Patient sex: F
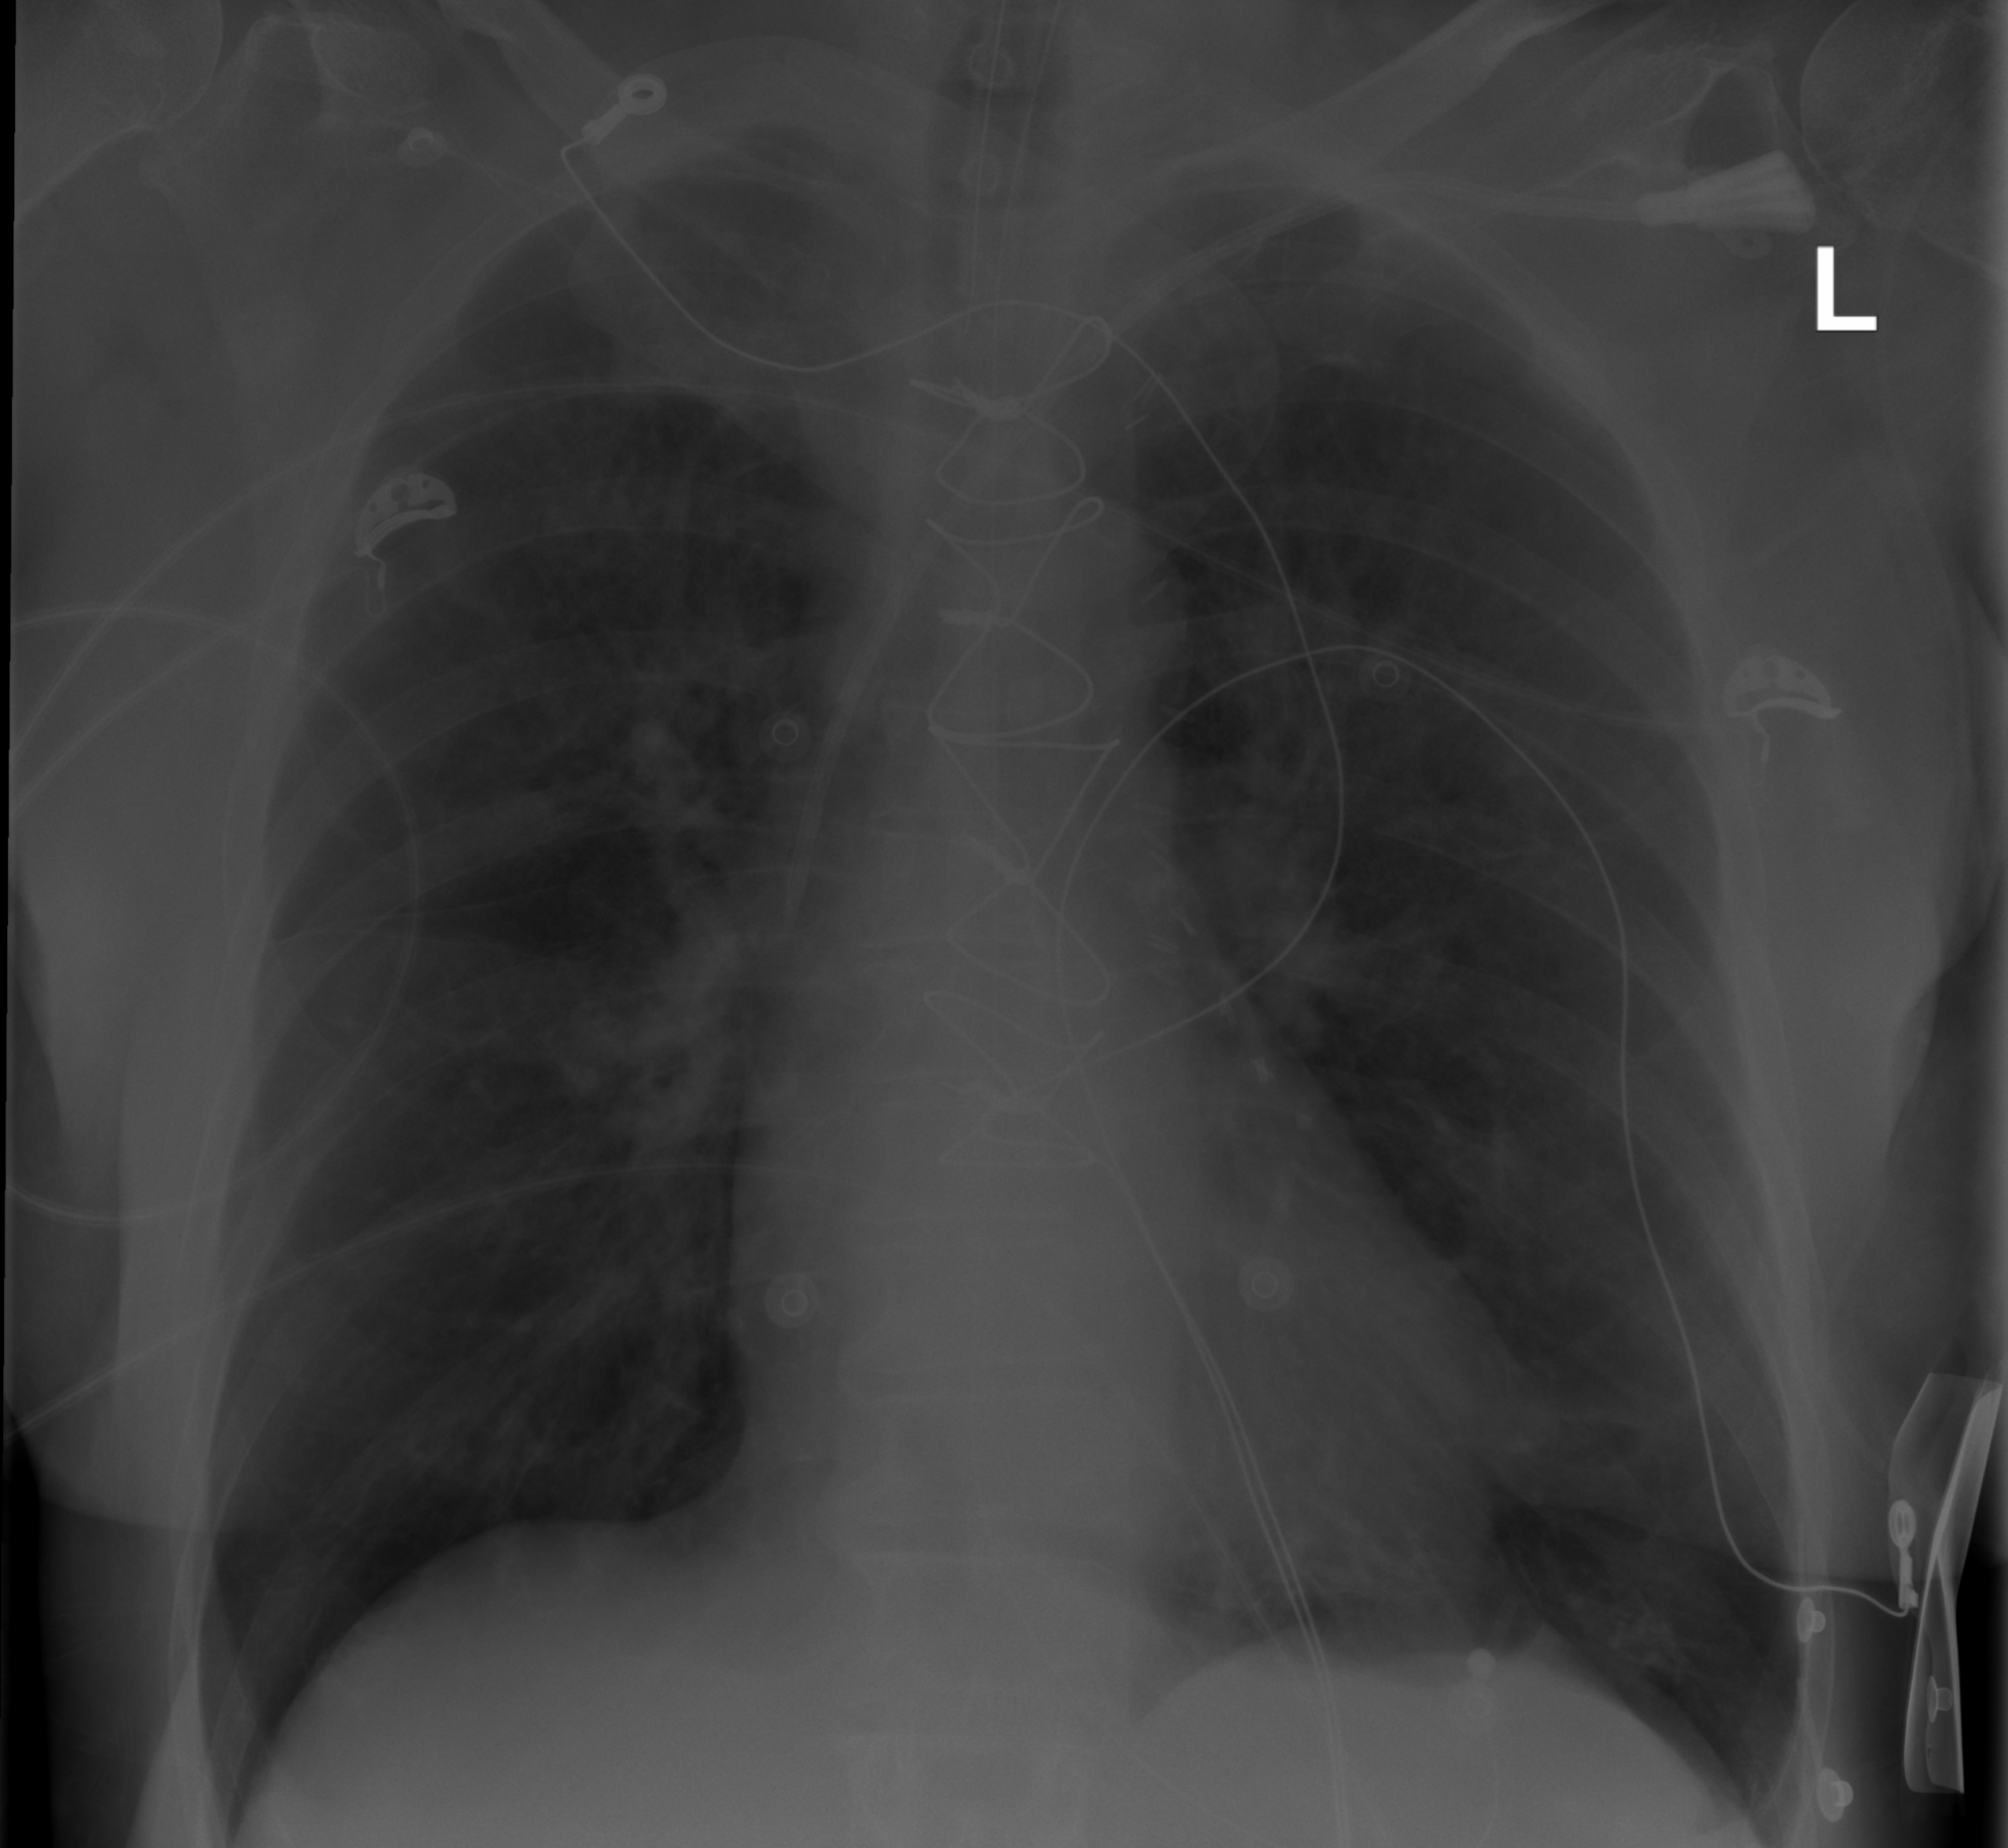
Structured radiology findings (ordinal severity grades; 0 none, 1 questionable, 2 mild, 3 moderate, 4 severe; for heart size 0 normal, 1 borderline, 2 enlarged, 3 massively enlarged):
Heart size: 0
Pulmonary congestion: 0
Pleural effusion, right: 2
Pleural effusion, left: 2
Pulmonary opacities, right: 2
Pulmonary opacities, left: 2
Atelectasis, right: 2
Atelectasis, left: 2